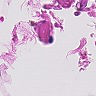
Metastatic tissue present: no